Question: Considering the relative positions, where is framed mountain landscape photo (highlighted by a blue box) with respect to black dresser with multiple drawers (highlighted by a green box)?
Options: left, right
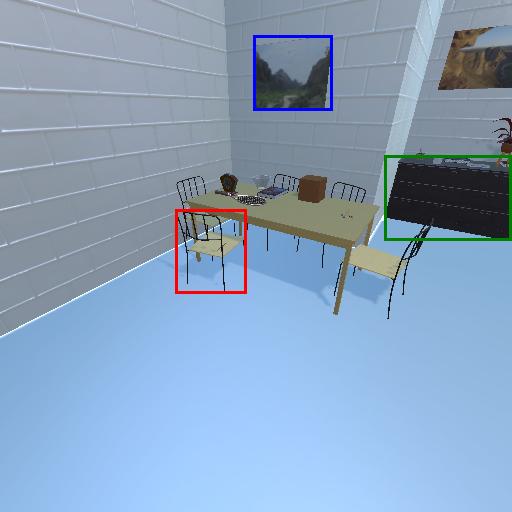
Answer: left